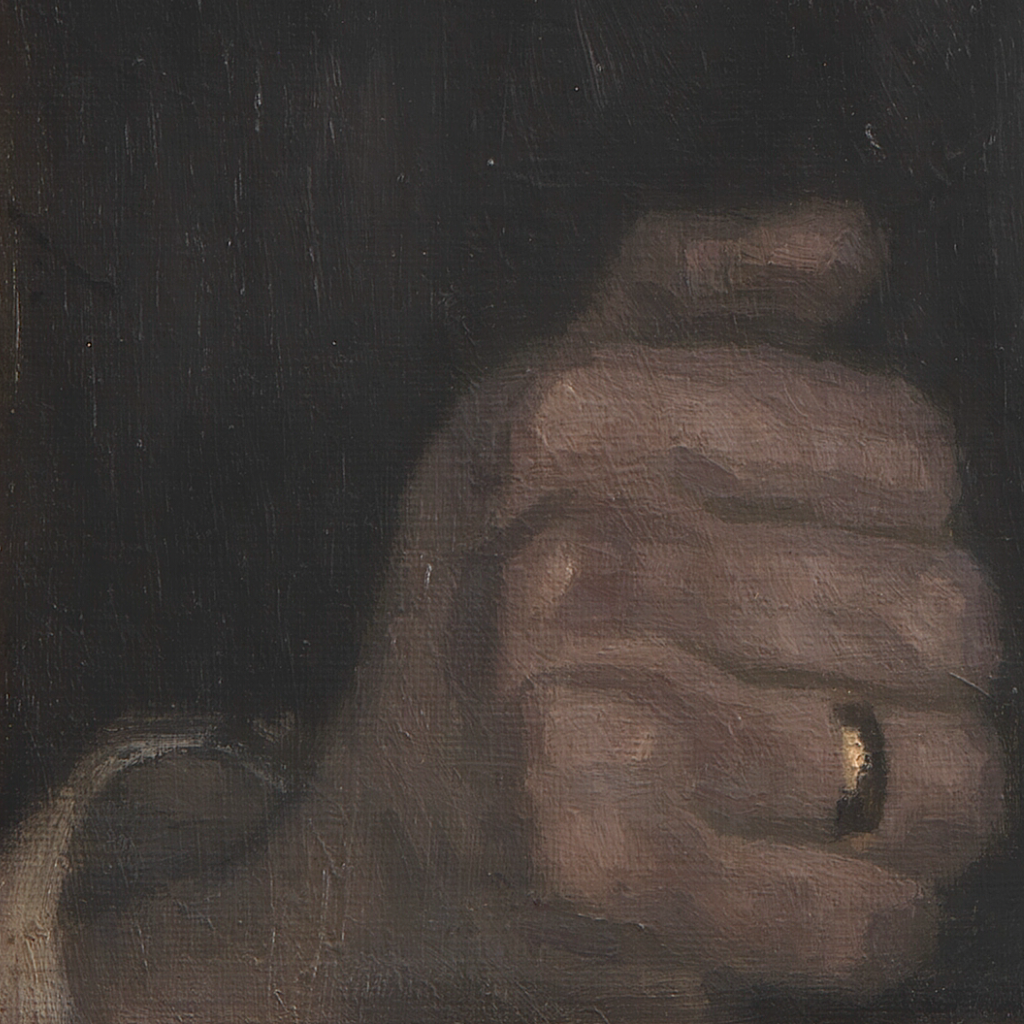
portrait painting, extreme close up, soft diffused light, hand gripping dark jacket lapel with gold ring visible, dark atmospheric background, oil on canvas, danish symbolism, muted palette